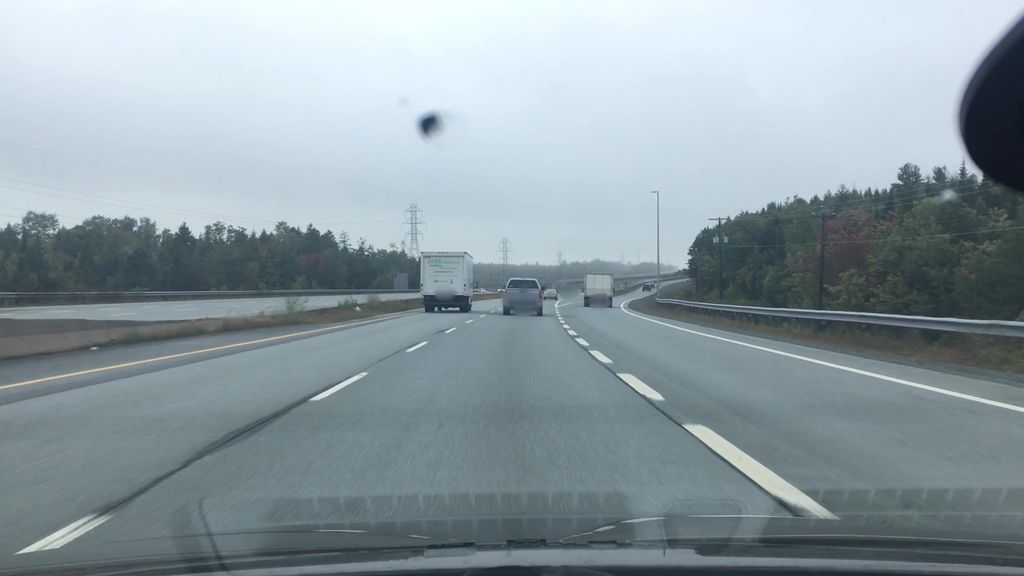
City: halifax